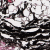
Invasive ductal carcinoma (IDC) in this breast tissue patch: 0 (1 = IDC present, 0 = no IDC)